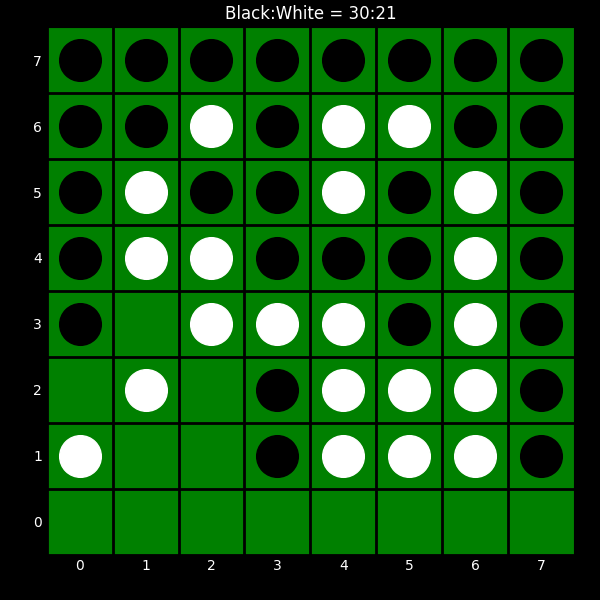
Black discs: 30
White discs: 21